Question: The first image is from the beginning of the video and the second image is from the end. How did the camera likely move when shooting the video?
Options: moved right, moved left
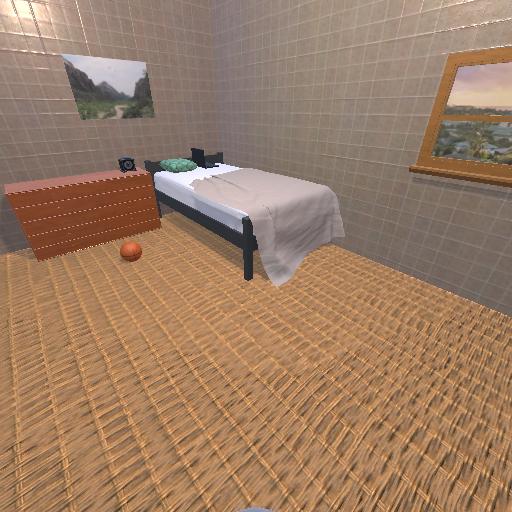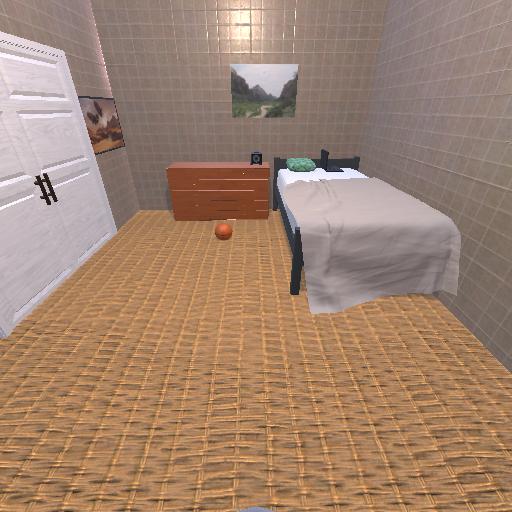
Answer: moved right